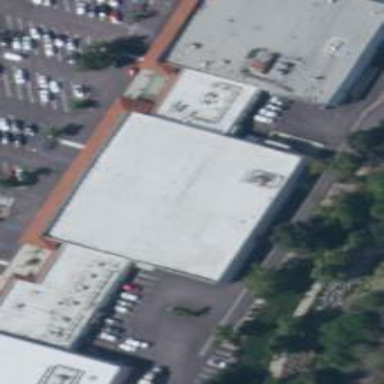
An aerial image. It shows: Building housing bowling alley.